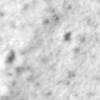
Label: no_change